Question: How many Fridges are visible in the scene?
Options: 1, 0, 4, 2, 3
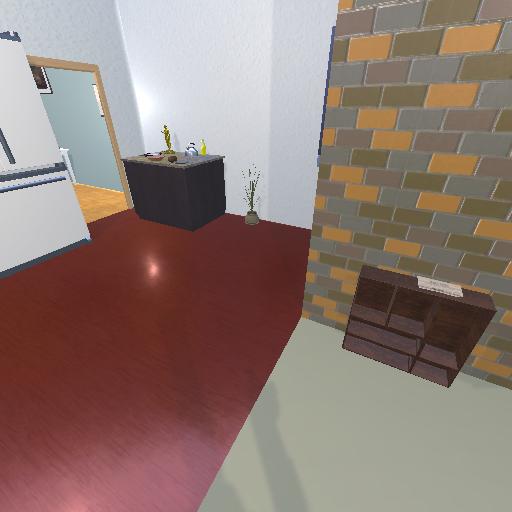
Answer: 1